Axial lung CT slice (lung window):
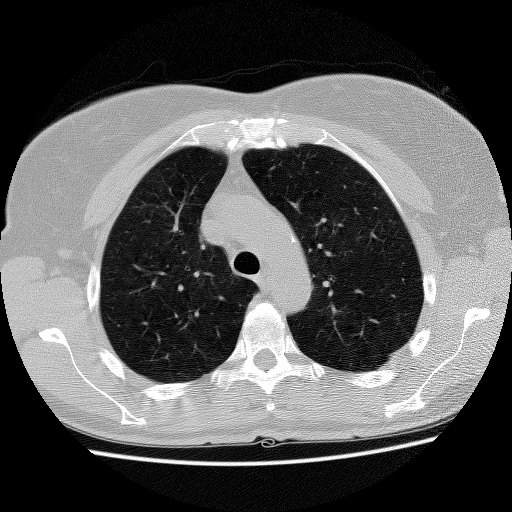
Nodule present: no